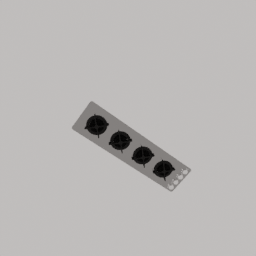
Label: appliances